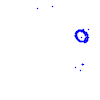
Particle: kaon